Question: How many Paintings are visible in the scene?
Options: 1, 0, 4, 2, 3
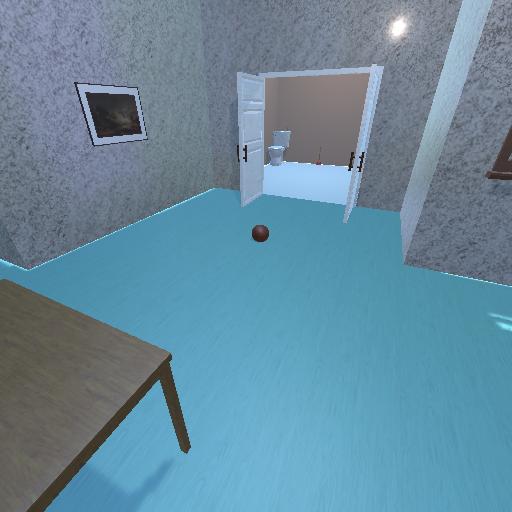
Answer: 1